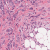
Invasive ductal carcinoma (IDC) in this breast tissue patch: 1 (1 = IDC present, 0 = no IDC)